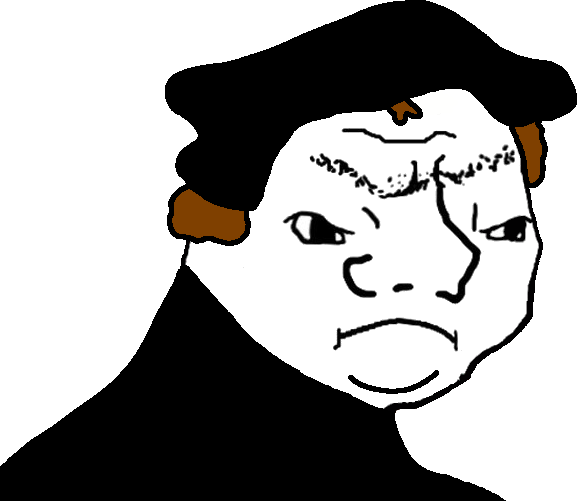
Label: 5_Grug